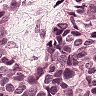
Metastatic tissue present: yes